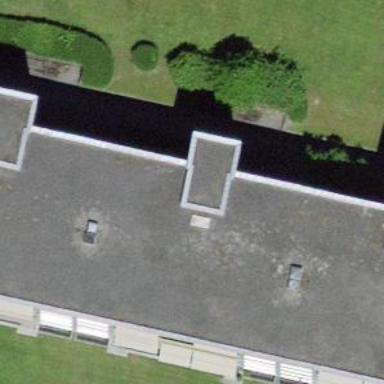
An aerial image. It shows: Apartment building with flat roof.